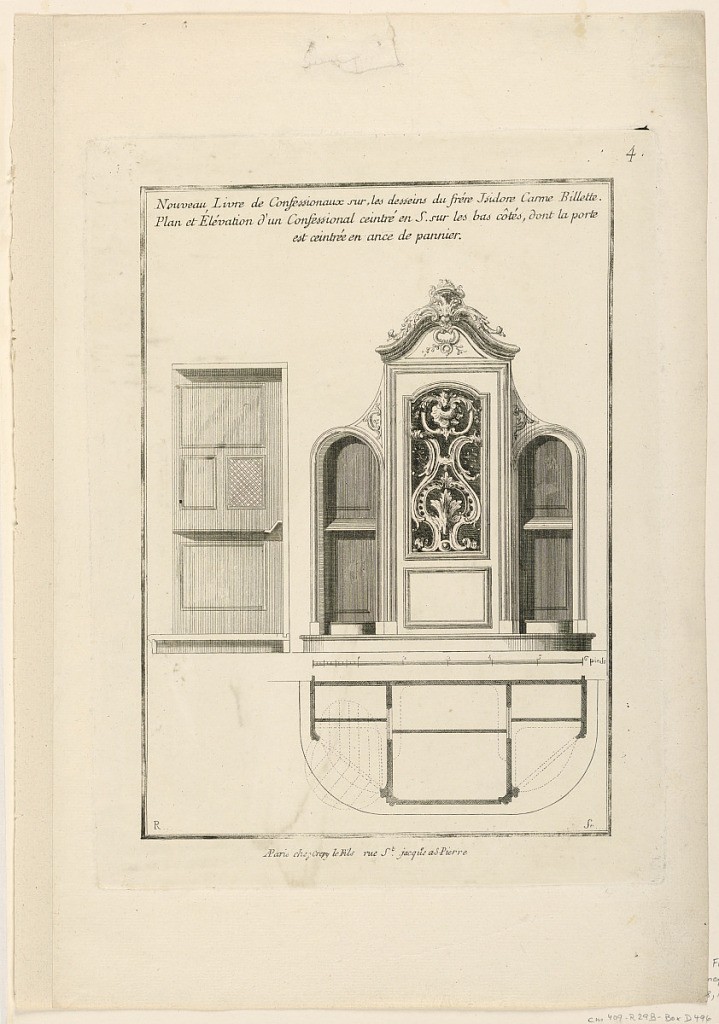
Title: Design for a Confessional, no. 4
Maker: Brother Isidore of the Billets Carmelites
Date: ca. 1759
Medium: Engraving on paper
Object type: Print
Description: An engraving showing the section, the elevation, and the plan of a Confessional. "Nouveau Livre" etc.  Bottom corners: "R…." "Sc…"; Along lower margin: "A Paris chez Crepy le Fils rue St. Jacques a S. Pierce"